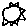
Label: sun